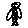
Label: bird